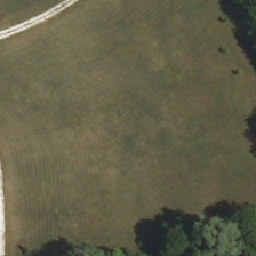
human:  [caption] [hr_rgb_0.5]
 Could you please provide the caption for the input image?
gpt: Several green trees and roads surround a green tree.

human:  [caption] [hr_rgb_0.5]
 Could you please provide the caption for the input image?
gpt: There are some green trees and roads around the green trees.

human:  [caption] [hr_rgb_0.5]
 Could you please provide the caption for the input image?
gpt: several green trees and roads are around a piece of green trees.

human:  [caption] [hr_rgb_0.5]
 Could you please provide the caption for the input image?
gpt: Green trees and green roads

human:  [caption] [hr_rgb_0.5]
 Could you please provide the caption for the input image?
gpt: Several green trees and roads are to the REDOR of a piece of green trees.